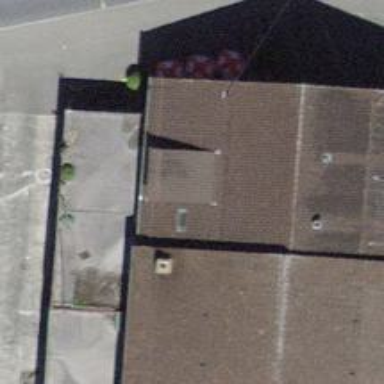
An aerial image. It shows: Commercial building with gabled roof.